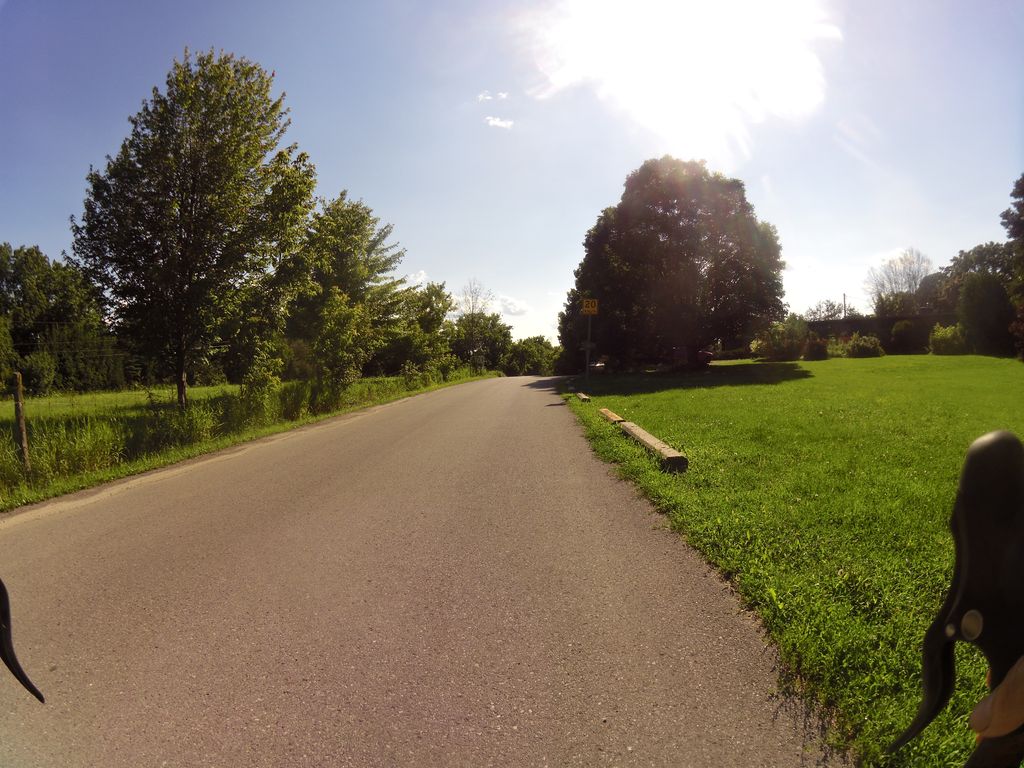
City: ottawa-gatineau